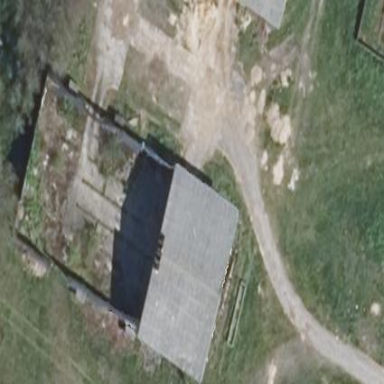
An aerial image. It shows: Gabled building with grey roof oriented across.